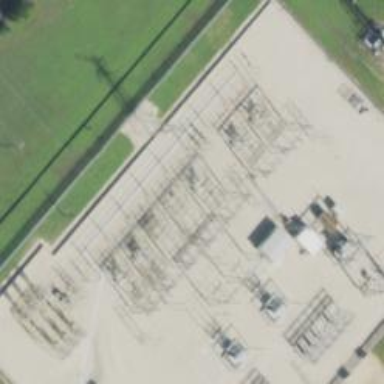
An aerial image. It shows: Switch used for power control.